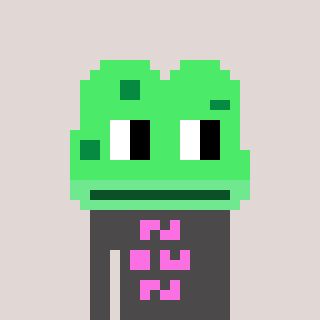
a pixel art character with square light green glasses, a frog-shaped head and a grayscale-colored body on a warm background